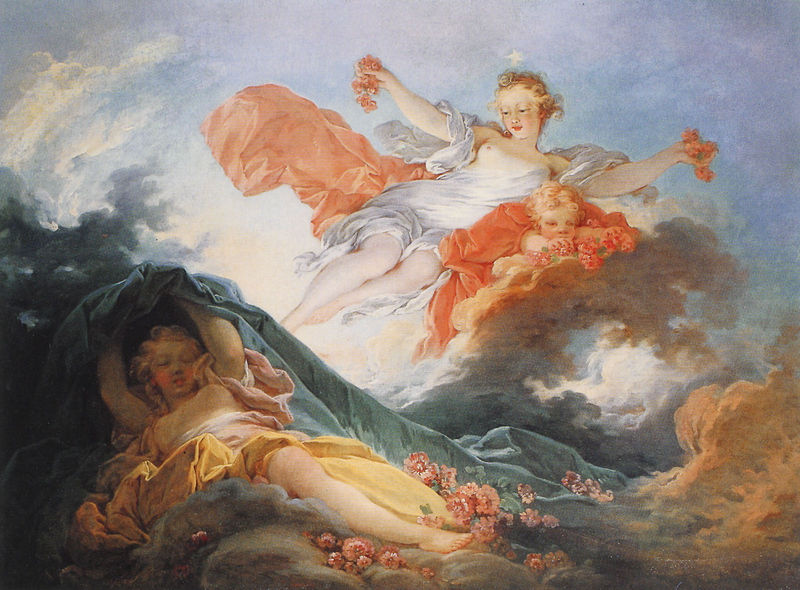
Titel: Aurora
Künstler: Jean - Honoré Fragonard
Institution: Privatsammlung
Schlagwörter: blau, gemälde, himmel, weiß, wolken, frauen, landschaft, blumen, frau, kleid, blüten, rot, tuch, wolke, malerei, öl, tücher, engel, putte, gebirge, halbnackt, liegend, schweben, putten, rust